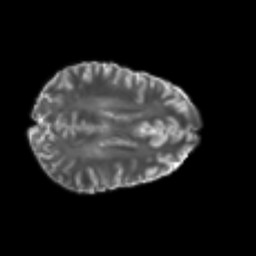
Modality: T2w
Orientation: axial
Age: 24
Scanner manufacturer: philips
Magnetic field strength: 3 T
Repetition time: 8.6 s
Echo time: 0.127 s